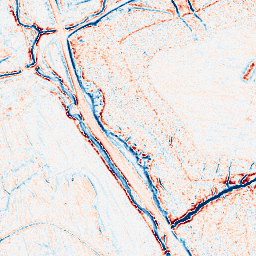
Category: edge_preserving
Decomposition family: anisotropic_diffusion
Decomposition parameters: iterations: 20
kappa: 100
gamma: 0.05
Upsampling method: bilinear
Upsampling parameters: scale: 4
Upsampling scale: 4